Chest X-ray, AP view. Patient: 59 years old, sex M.
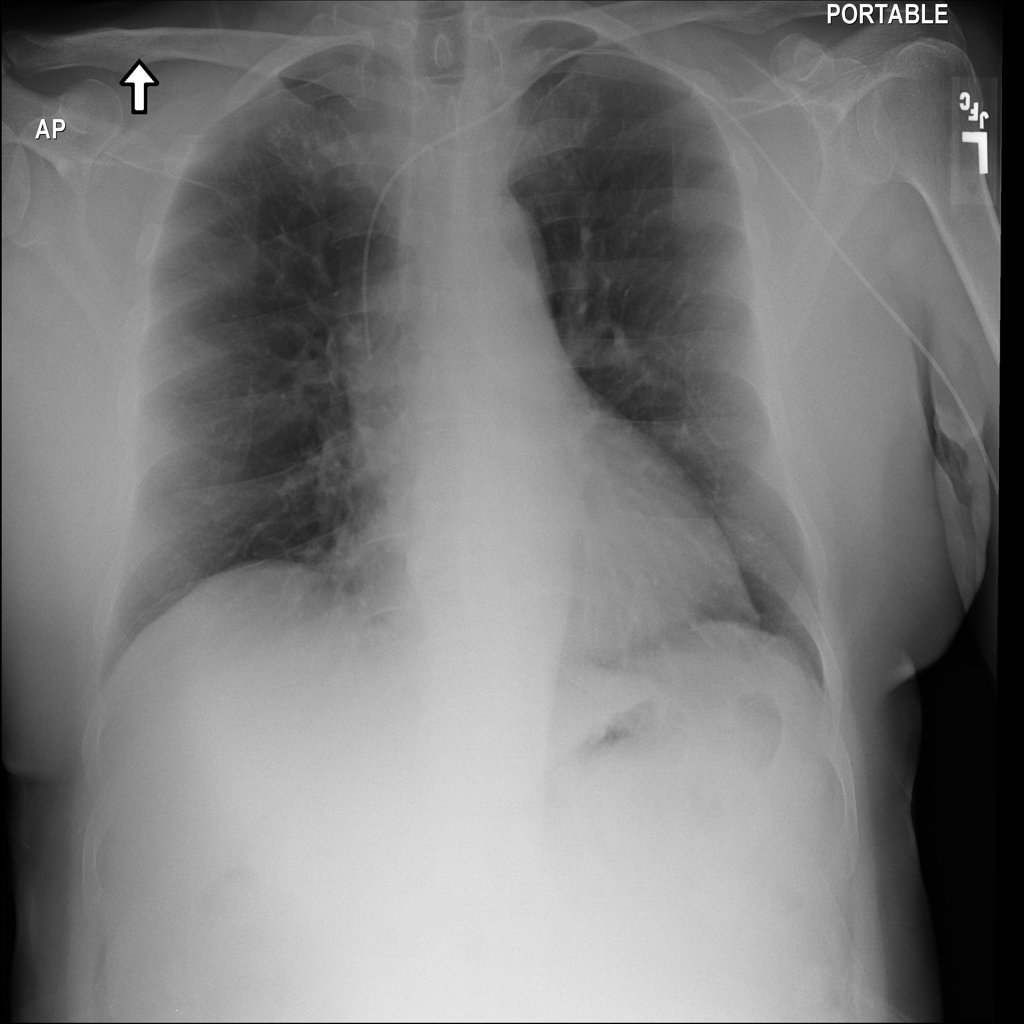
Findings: No Finding